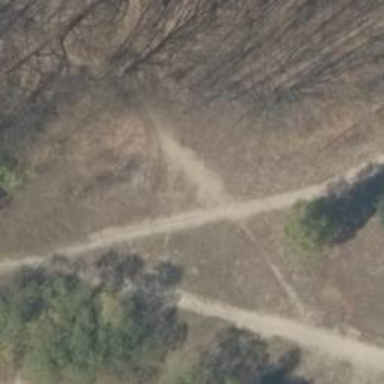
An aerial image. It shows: Sandy path.